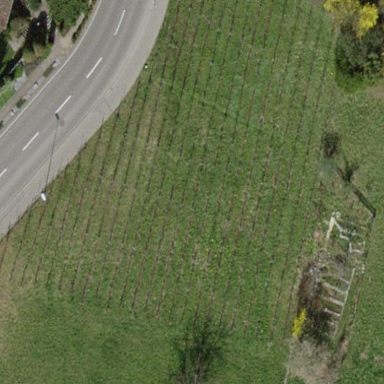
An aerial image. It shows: Vineyard where grapes are grown.